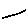
Label: line